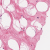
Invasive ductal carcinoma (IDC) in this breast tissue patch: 0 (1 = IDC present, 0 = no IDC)